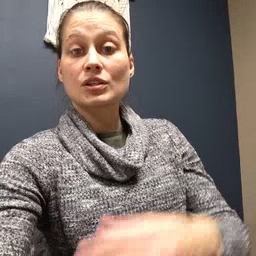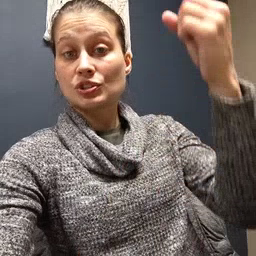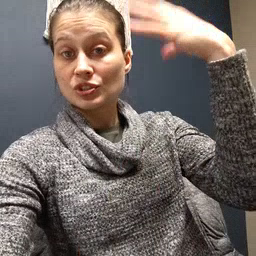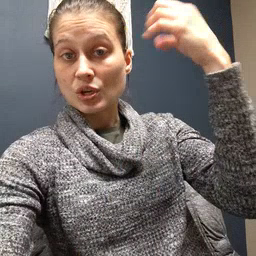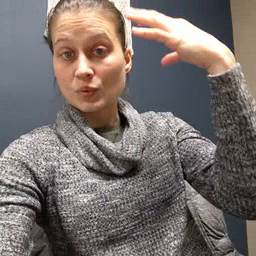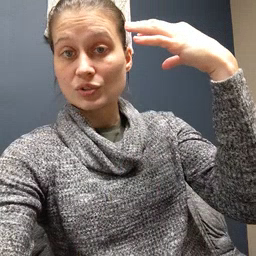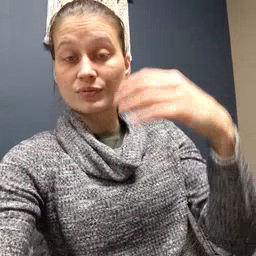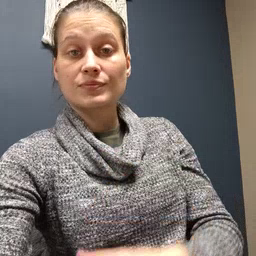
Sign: shower